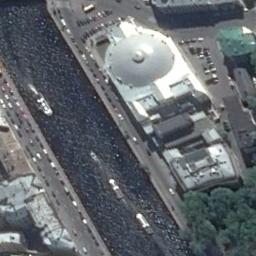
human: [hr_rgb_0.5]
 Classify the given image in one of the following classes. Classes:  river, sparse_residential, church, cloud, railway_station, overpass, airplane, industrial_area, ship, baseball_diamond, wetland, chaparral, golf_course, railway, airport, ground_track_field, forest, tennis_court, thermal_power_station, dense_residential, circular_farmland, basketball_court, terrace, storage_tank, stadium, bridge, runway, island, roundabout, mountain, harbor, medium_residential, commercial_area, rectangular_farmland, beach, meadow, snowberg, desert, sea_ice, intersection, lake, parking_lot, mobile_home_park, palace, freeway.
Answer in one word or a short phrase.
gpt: church